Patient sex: M
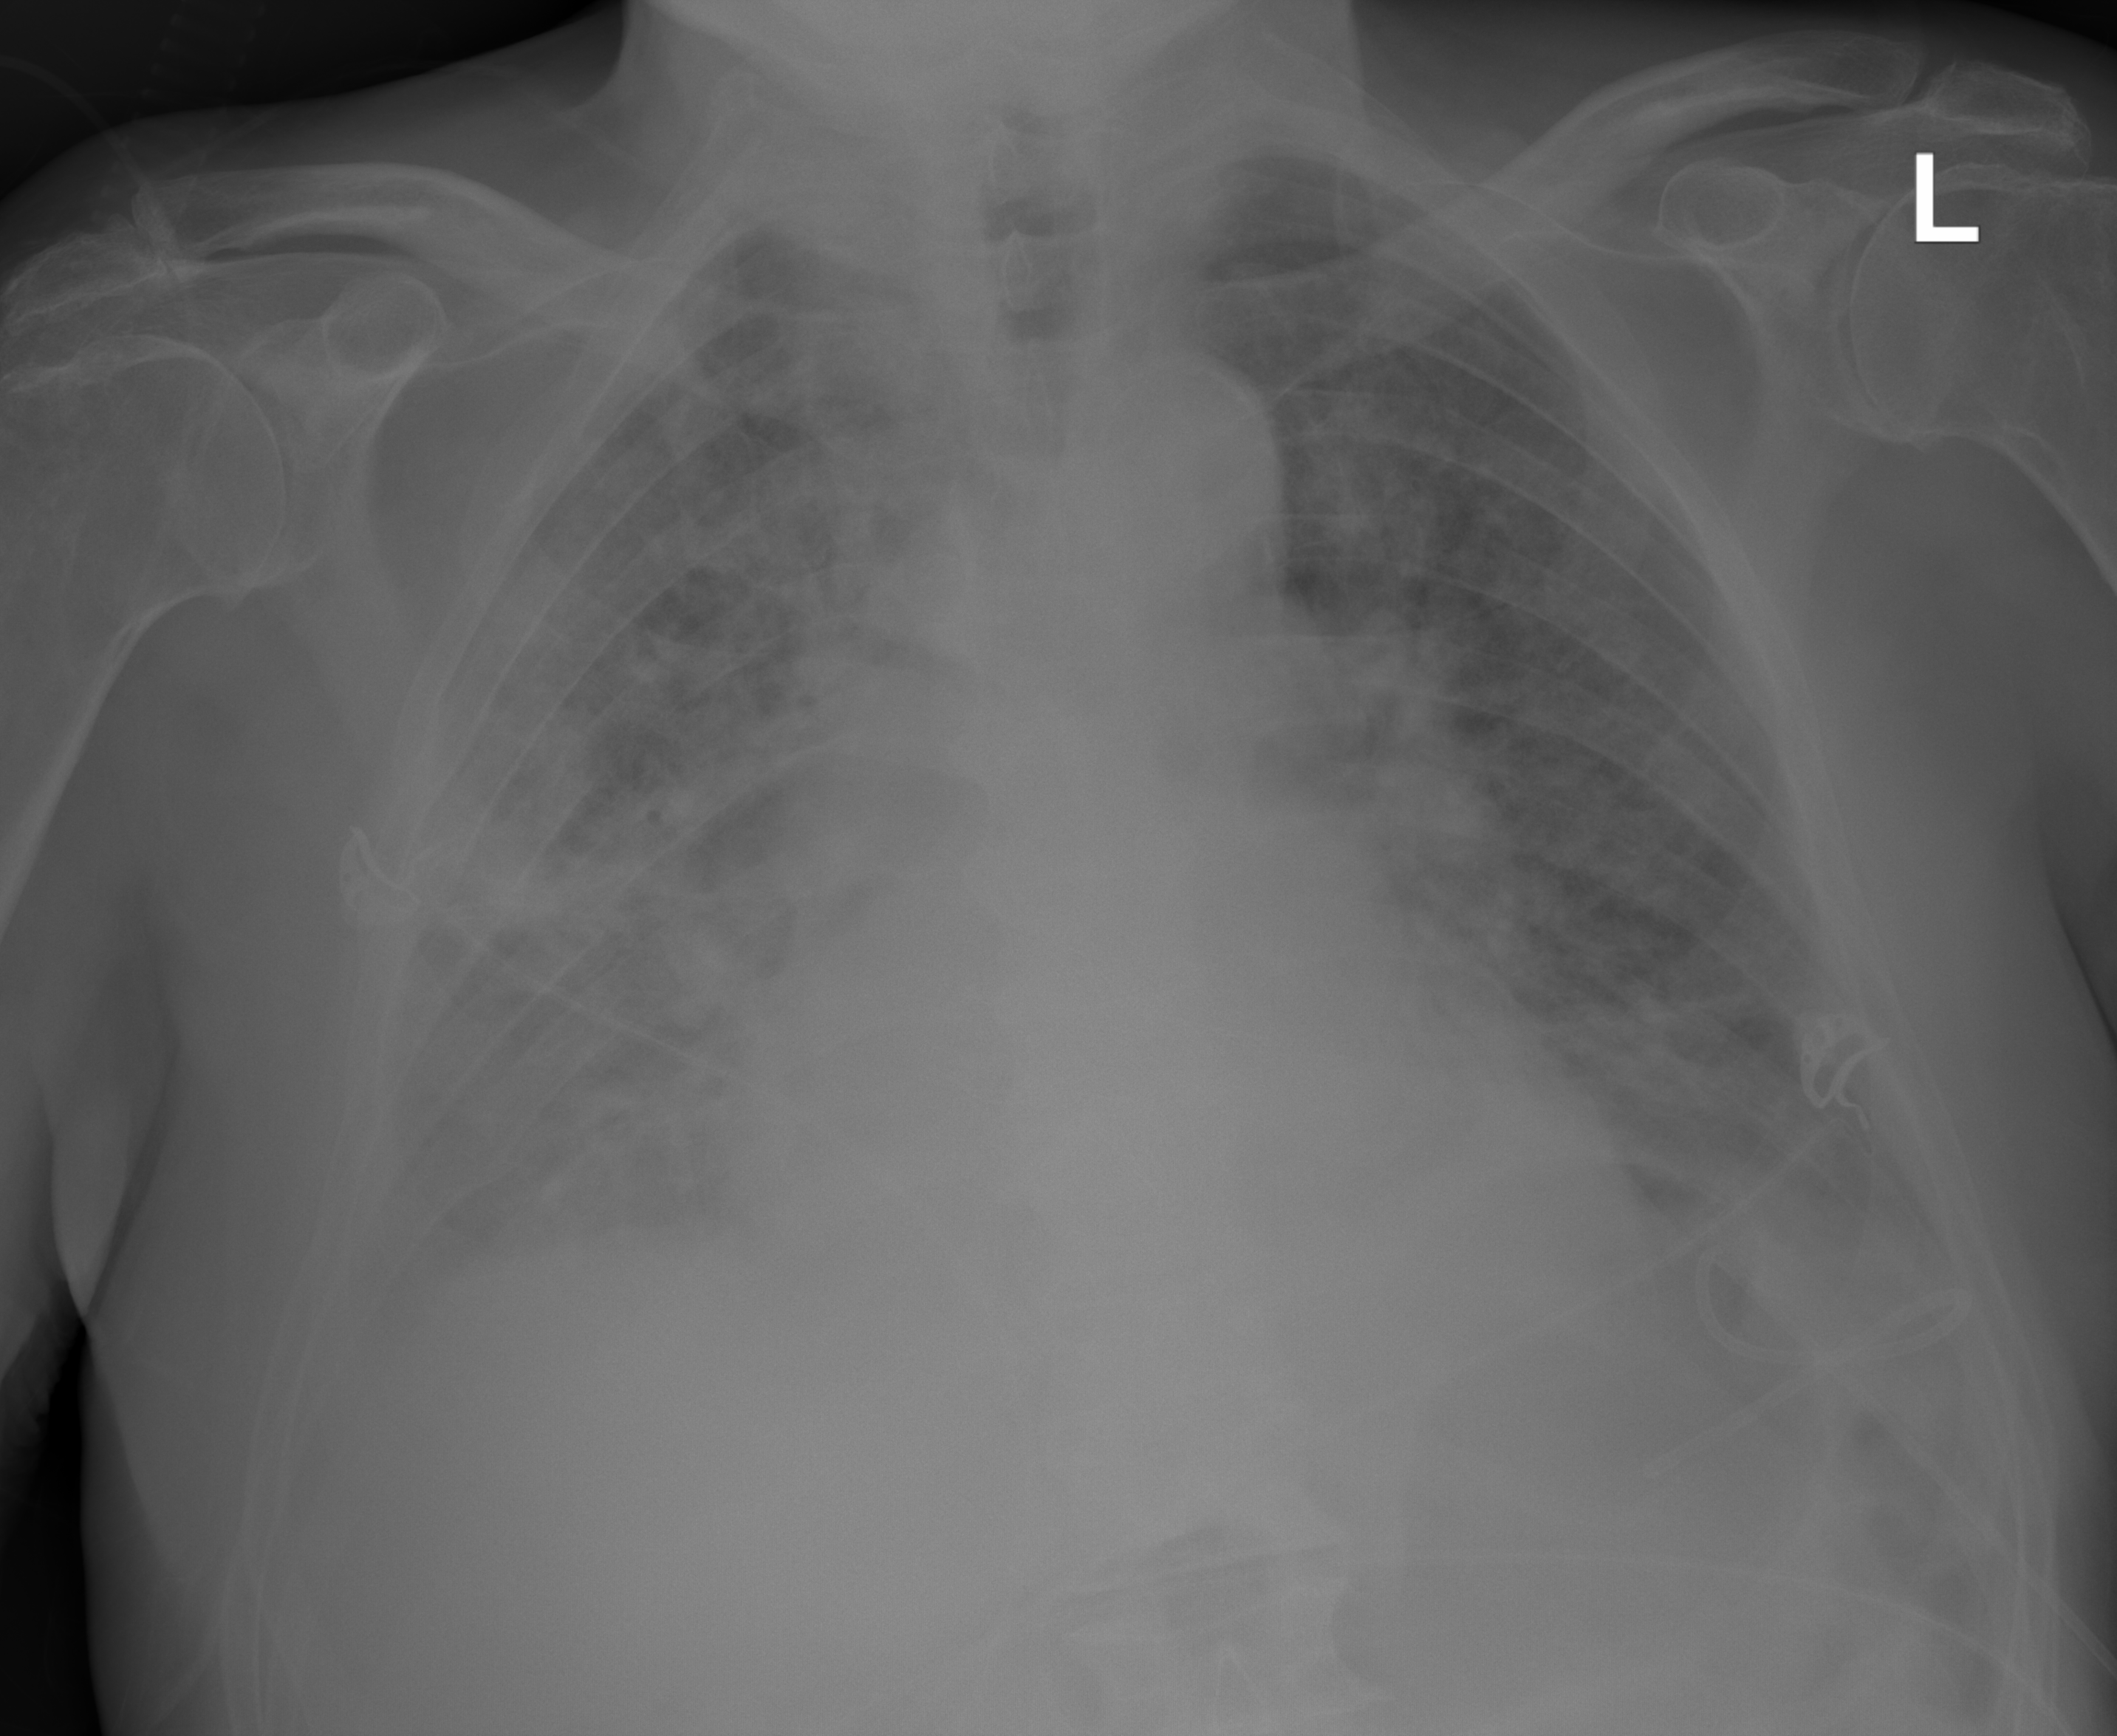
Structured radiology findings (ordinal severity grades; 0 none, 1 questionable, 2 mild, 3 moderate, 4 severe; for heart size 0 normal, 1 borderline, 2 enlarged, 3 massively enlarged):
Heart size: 1
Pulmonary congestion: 3
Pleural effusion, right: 2
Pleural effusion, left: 2
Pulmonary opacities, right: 3
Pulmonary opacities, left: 3
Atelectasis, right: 4
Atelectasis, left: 3